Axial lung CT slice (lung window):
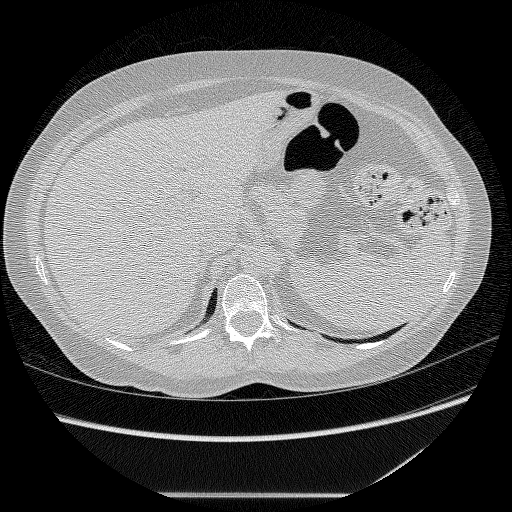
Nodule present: no